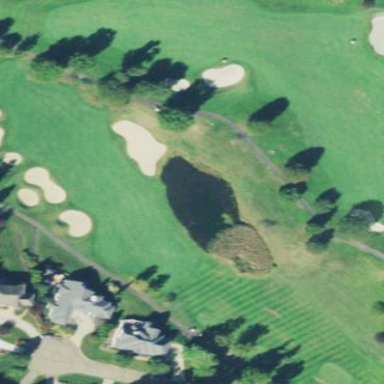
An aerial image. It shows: Grassy area designated as golf fairway.